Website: bh-photo
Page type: payment
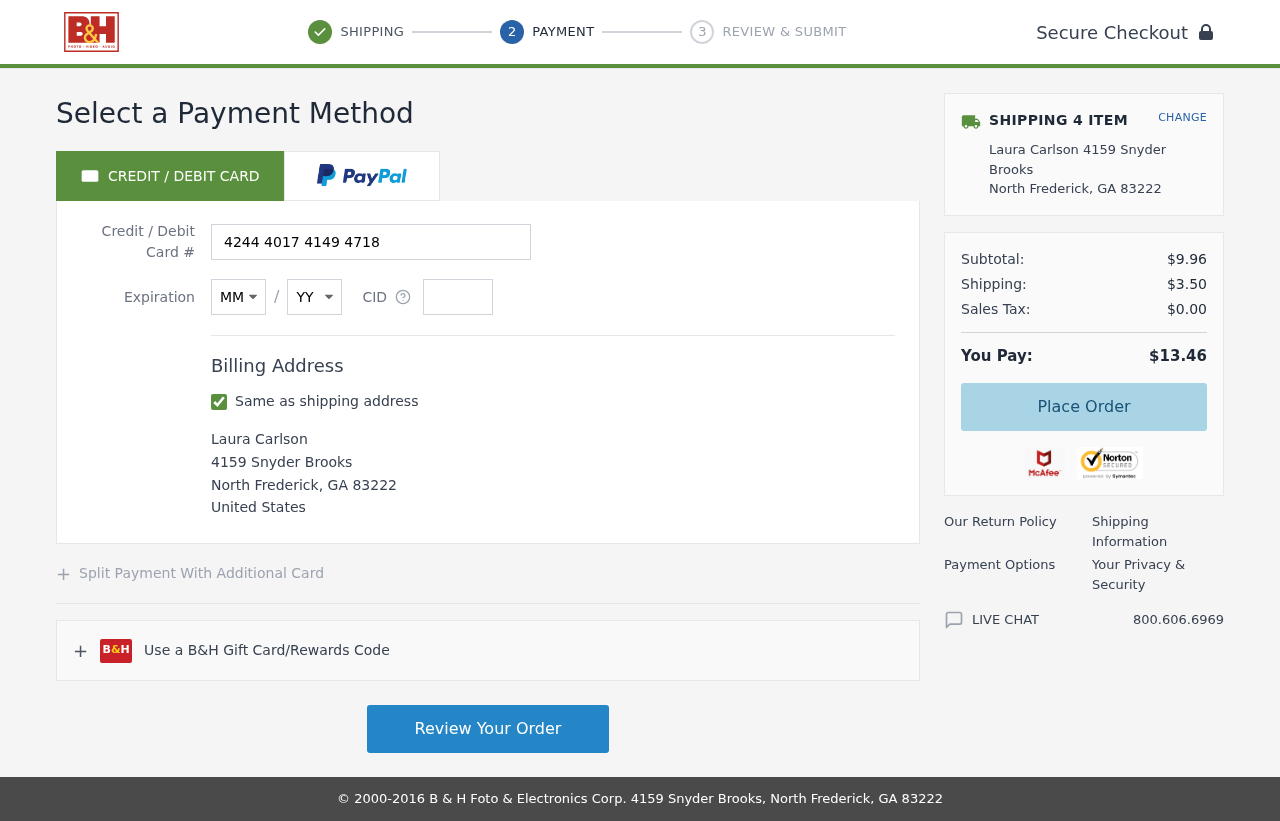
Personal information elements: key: PII_CARD_CVV
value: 310
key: PII_CARD_EXPIRY_MONTH
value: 10
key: PII_CARD_EXPIRY_YEAR
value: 29
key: PII_CARD_NUMBER
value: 4244 4017 4149 4718
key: PII_CITY
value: North Frederick
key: PII_COUNTRY
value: United States
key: PII_FULLNAME
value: Laura Carlson
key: PII_POSTCODE
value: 83222
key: PII_STATE_ABBR
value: GA
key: PII_STREET
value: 4159 Snyder Brooks
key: PII_FULLNAME2
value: Laura Carlson
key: PII_STREET2
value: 4159 Snyder Brooks
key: PII_CITY2
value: North Frederick
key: PII_STATE_ABBR2
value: GA
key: PII_POSTCODE2
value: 83222
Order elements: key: ORDER_NUM_ITEMS
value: SHIPPING 4 ITEM
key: ORDER_SUBTOTAL
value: $9.96
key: ORDER_SHIPPING_COST
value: $3.50
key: ORDER_TAX
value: $0.00
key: ORDER_TOTAL
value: $13.46